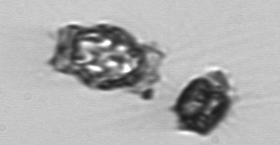
Label: Thalassiosira_TAG_external_detritus